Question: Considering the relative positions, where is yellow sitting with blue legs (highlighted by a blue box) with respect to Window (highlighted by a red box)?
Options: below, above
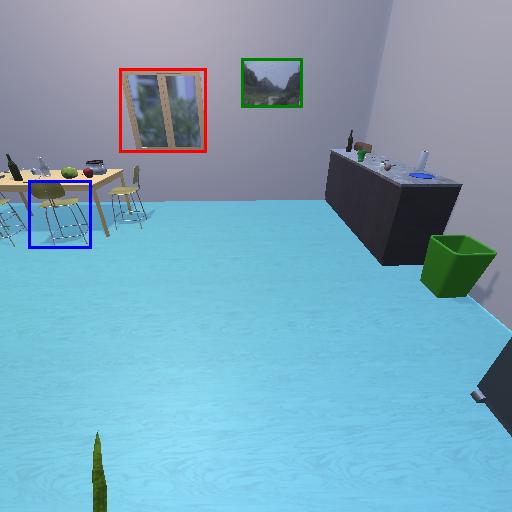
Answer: below